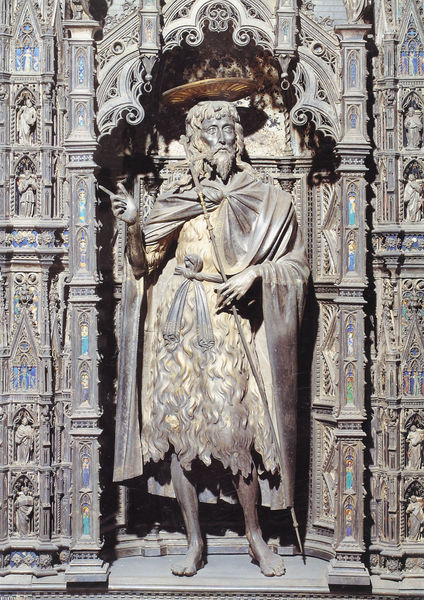
Titel: Hl. Johannes der Täufer
Künstler: Michelozzo
Institution: Florenz, Museo dell’Opera del Duomo
Schlagwörter: blau, hand, kopf, mann, umhang, gelb, finger, holz, hut, säulen, gürtel, ornament, bart, falten, gesicht, lang, mensch, pelz, schale, stehen, stein, hände, kirche, figur, gewand, haare, mantel, stehend, gotik, stock, skulptur, statue, beine, fell, füße, stab, figuren, verzierung, bronze, nische, kreuz, dom, barfuß, rüstung, altar, verziert, portal, schnörkel, heiligenschein, skulpturen, nimbus, florenz, heiliger, statuetten, hirte, verzierungen, kirchenkunst, schnitzkunst, skulptren, weisen, quattrocento, sskulptur